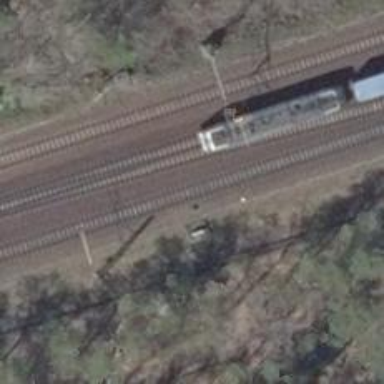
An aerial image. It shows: Railway with electrified contact lines.